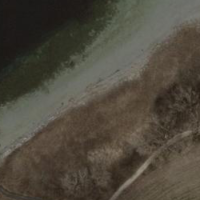
EUNIS habitat code: 14
Species observed at this site:
Anas platyrhynchos